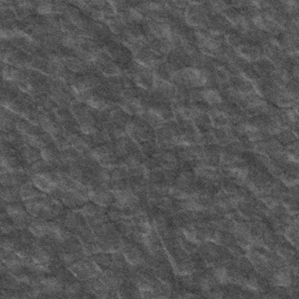
Label: frost